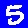
Digit: 5